Question: I'm trying to put images(appr. 100+) into UIImageView within UICollectionViewCell. Since that's quite amount, I tried to make a plist file that contains names of the file and retrieve names from it.
itemCollectionViewController
'''
//
// itemCollectionViewController.swift
// phdrink
//
// Created by Canor on 2017. 3. 3..
// Copyright ©️ 2017nyeon Scarlett Systems. All rights reserved.
//
import UIKit
let reuseIdentifier = "itemCell"
let screenRect: CGRect = UIScreen.main.bounds
let screenSizeWidth = screenRect.width
var gameDataIcons : [String] = [] // gameDataIcons is Array
class itemCollectionViewController: UICollectionViewController, UICollectionViewDelegateFlowLayout {
override func viewDidLoad() {
super.viewDidLoad()
// Uncomment the following line to preserve selection between presentations
// self.clearsSelectionOnViewWillAppear = false
// Register cell classes
self.collectionView!.register(UICollectionViewCell.self, forCellWithReuseIdentifier: reuseIdentifier)
// Do any additional setup after loading the view.
initGameDataIcon()
gameCollectionViewCell().setGameDataIcon()
collectionView?.reloadData()
}
override func didReceiveMemoryWarning() {
super.didReceiveMemoryWarning()
// Dispose of any resources that can be recreated.
}
/*
// MARK: - Navigation
// In a storyboard-based application, you will often want to do a little preparation before navigation
override func prepare(for segue: UIStoryboardSegue, sender: Any?) {
// Get the new view controller using [segue destinationViewController].
// Pass the selected object to the new view controller.
}
*/
// MARK: UICollectionViewDataSource
override func numberOfSections(in collectionView: UICollectionView) -> Int {
// #warning Incomplete implementation, return the number of sections
return 1
}
override func collectionView(_ collectionView: UICollectionView, numberOfItemsInSection section: Int) -> Int {
// #warning Incomplete implementation, return the number of items
return 99
}
override func collectionView(_ collectionView: UICollectionView, cellForItemAt indexPath: IndexPath) -> UICollectionViewCell {
let cell = collectionView.dequeueReusableCell(withReuseIdentifier: reuseIdentifier, for: indexPath)
// Configure the cell
return cell
}
func collectionView(_ collectionView: UICollectionView, layout collectionViewLayout: UICollectionViewLayout, sizeForItemAt indexPath: IndexPath) -> CGSize {
print(screenSizeWidth / 3.0)
return CGSize(width: (screenSizeWidth - 80.0) / 2.0 , height: (screenSizeWidth - 80.0) / 2.0)
}
func collectionView(_ collectionView: UICollectionView, layout collectionViewLayout: UICollectionViewLayout, minimumLineSpacingForSectionAt section: Int) -> CGFloat
{
return 20;
}
func collectionView(_ collectionView: UICollectionView, layout collectionViewLayout: UICollectionViewLayout, minimumInteritemSpacingForSectionAt section: Int) -> CGFloat {
return 5;
}
func initGameDataIcon(){
let inputFile = Bundle.main.path(forResource: "gamedata", ofType: "plist")
let inputDataArray = NSArray(contentsOfFile: inputFile!)
for inputItem in inputDataArray as! [Dictionary<String,String>]{
let gameDataIcon = inputItem["img_filename"]
gameDataIcons.append(gameDataIcon!)
}
}
}
'''
gameDataIcon.swift
'''
//
// gameDataIcon.swift
// phdrink
//
// Created by Canor on 2017. 3. 4..
// Copyright ©️ 2017nyeon Scarlett Systems. All rights reserved.
//
import Foundation
class GameDataIcon{
var value_img_filename: String
init(dataDictionary:Dictionary<String,String>){
value_img_filename = dataDictionary["img_filename"]!
}
}
'''
gameCollectionViewCell
'''
//
// gameCollectionViewCell.swift
// phdrink
//
// Created by Canor on 2017. 3. 4..
// Copyright ©️ 2017nyeon Scarlett Systems. All rights reserved.
//
import UIKit
class gameCollectionViewCell: UICollectionViewCell {
@IBOutlet weak var gameIcon: UIImageView!
func setGameDataIcon(){
for singlegameicon in gameDataIcons {
print(singlegameicon)
gameIcon.image = UIImage(named: singlegameicon)
}
}
}
'''
but when I run this code from Simulator, xCode throws EXC_BAD_INSTRUCTION error saying 'gameIcon', that is UIImageView, is nil, which shouldn't be. I thought I was doing something incorrect with 'UIImage(named:' part, but it wasn't. Other than that, I don't get where this error comes from. Any suggestions would be appreciated.
- 'Assets.xcassets'- - 'gameDataIcons'- 'gameIcon'
I'm totally new to swift, so please forgive me if this question is a basic one. Thanks.
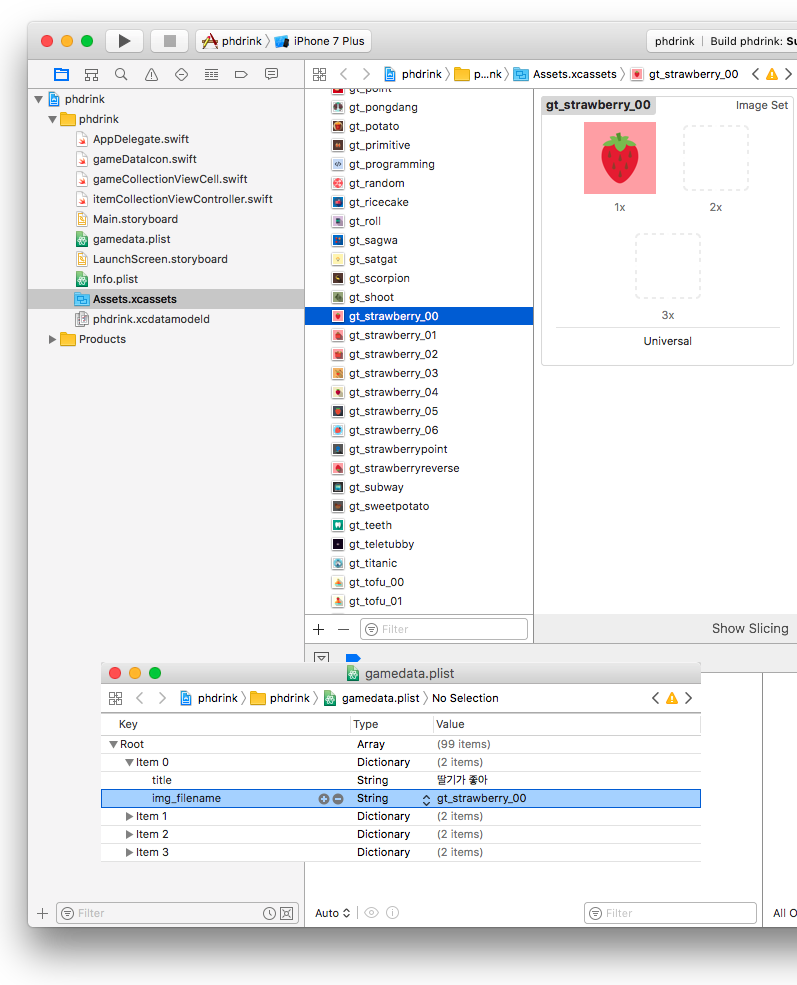
Answer: I suggest reading the documentation of UICollectionView first. It seems you don't understand how it is supposed to work.
In short, you can only assign one UIImage to an UIImageView. But in method 'setGameDataIcon' you try to assign all images to one image view in a loop.
You could add a parameter to 'setGameDataIcon' which is the index of the image that should be assigned to the image view of that particular cell.
Second you need to move 'gameCollectionViewCell().setGameDataIcon()' from 'viewDidLoad()' to 'collectionView(_ collectionView: UICollectionView, cellForItemAt indexPath: IndexPath)' using 'indexPath.row' as parameter for 'setGameDataIcon()'.